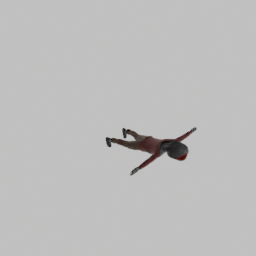
Label: people